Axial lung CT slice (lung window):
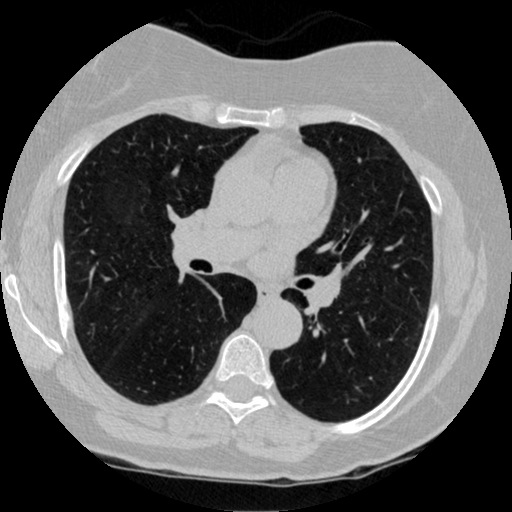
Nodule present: no